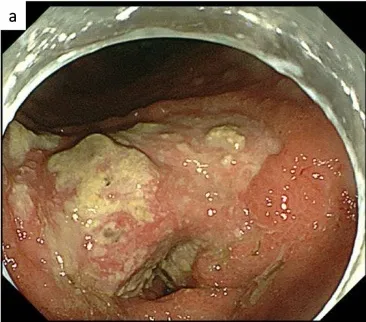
Gastroscopy findings: a. Gastroscopy revealed type 3 tumor in the antrum of the stomach and pyloric stenosis.
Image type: endoscopy (gi_endoscopy)